Field crop: maize
Growth stage: 1
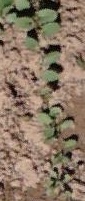
Species: convolvulus